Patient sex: F
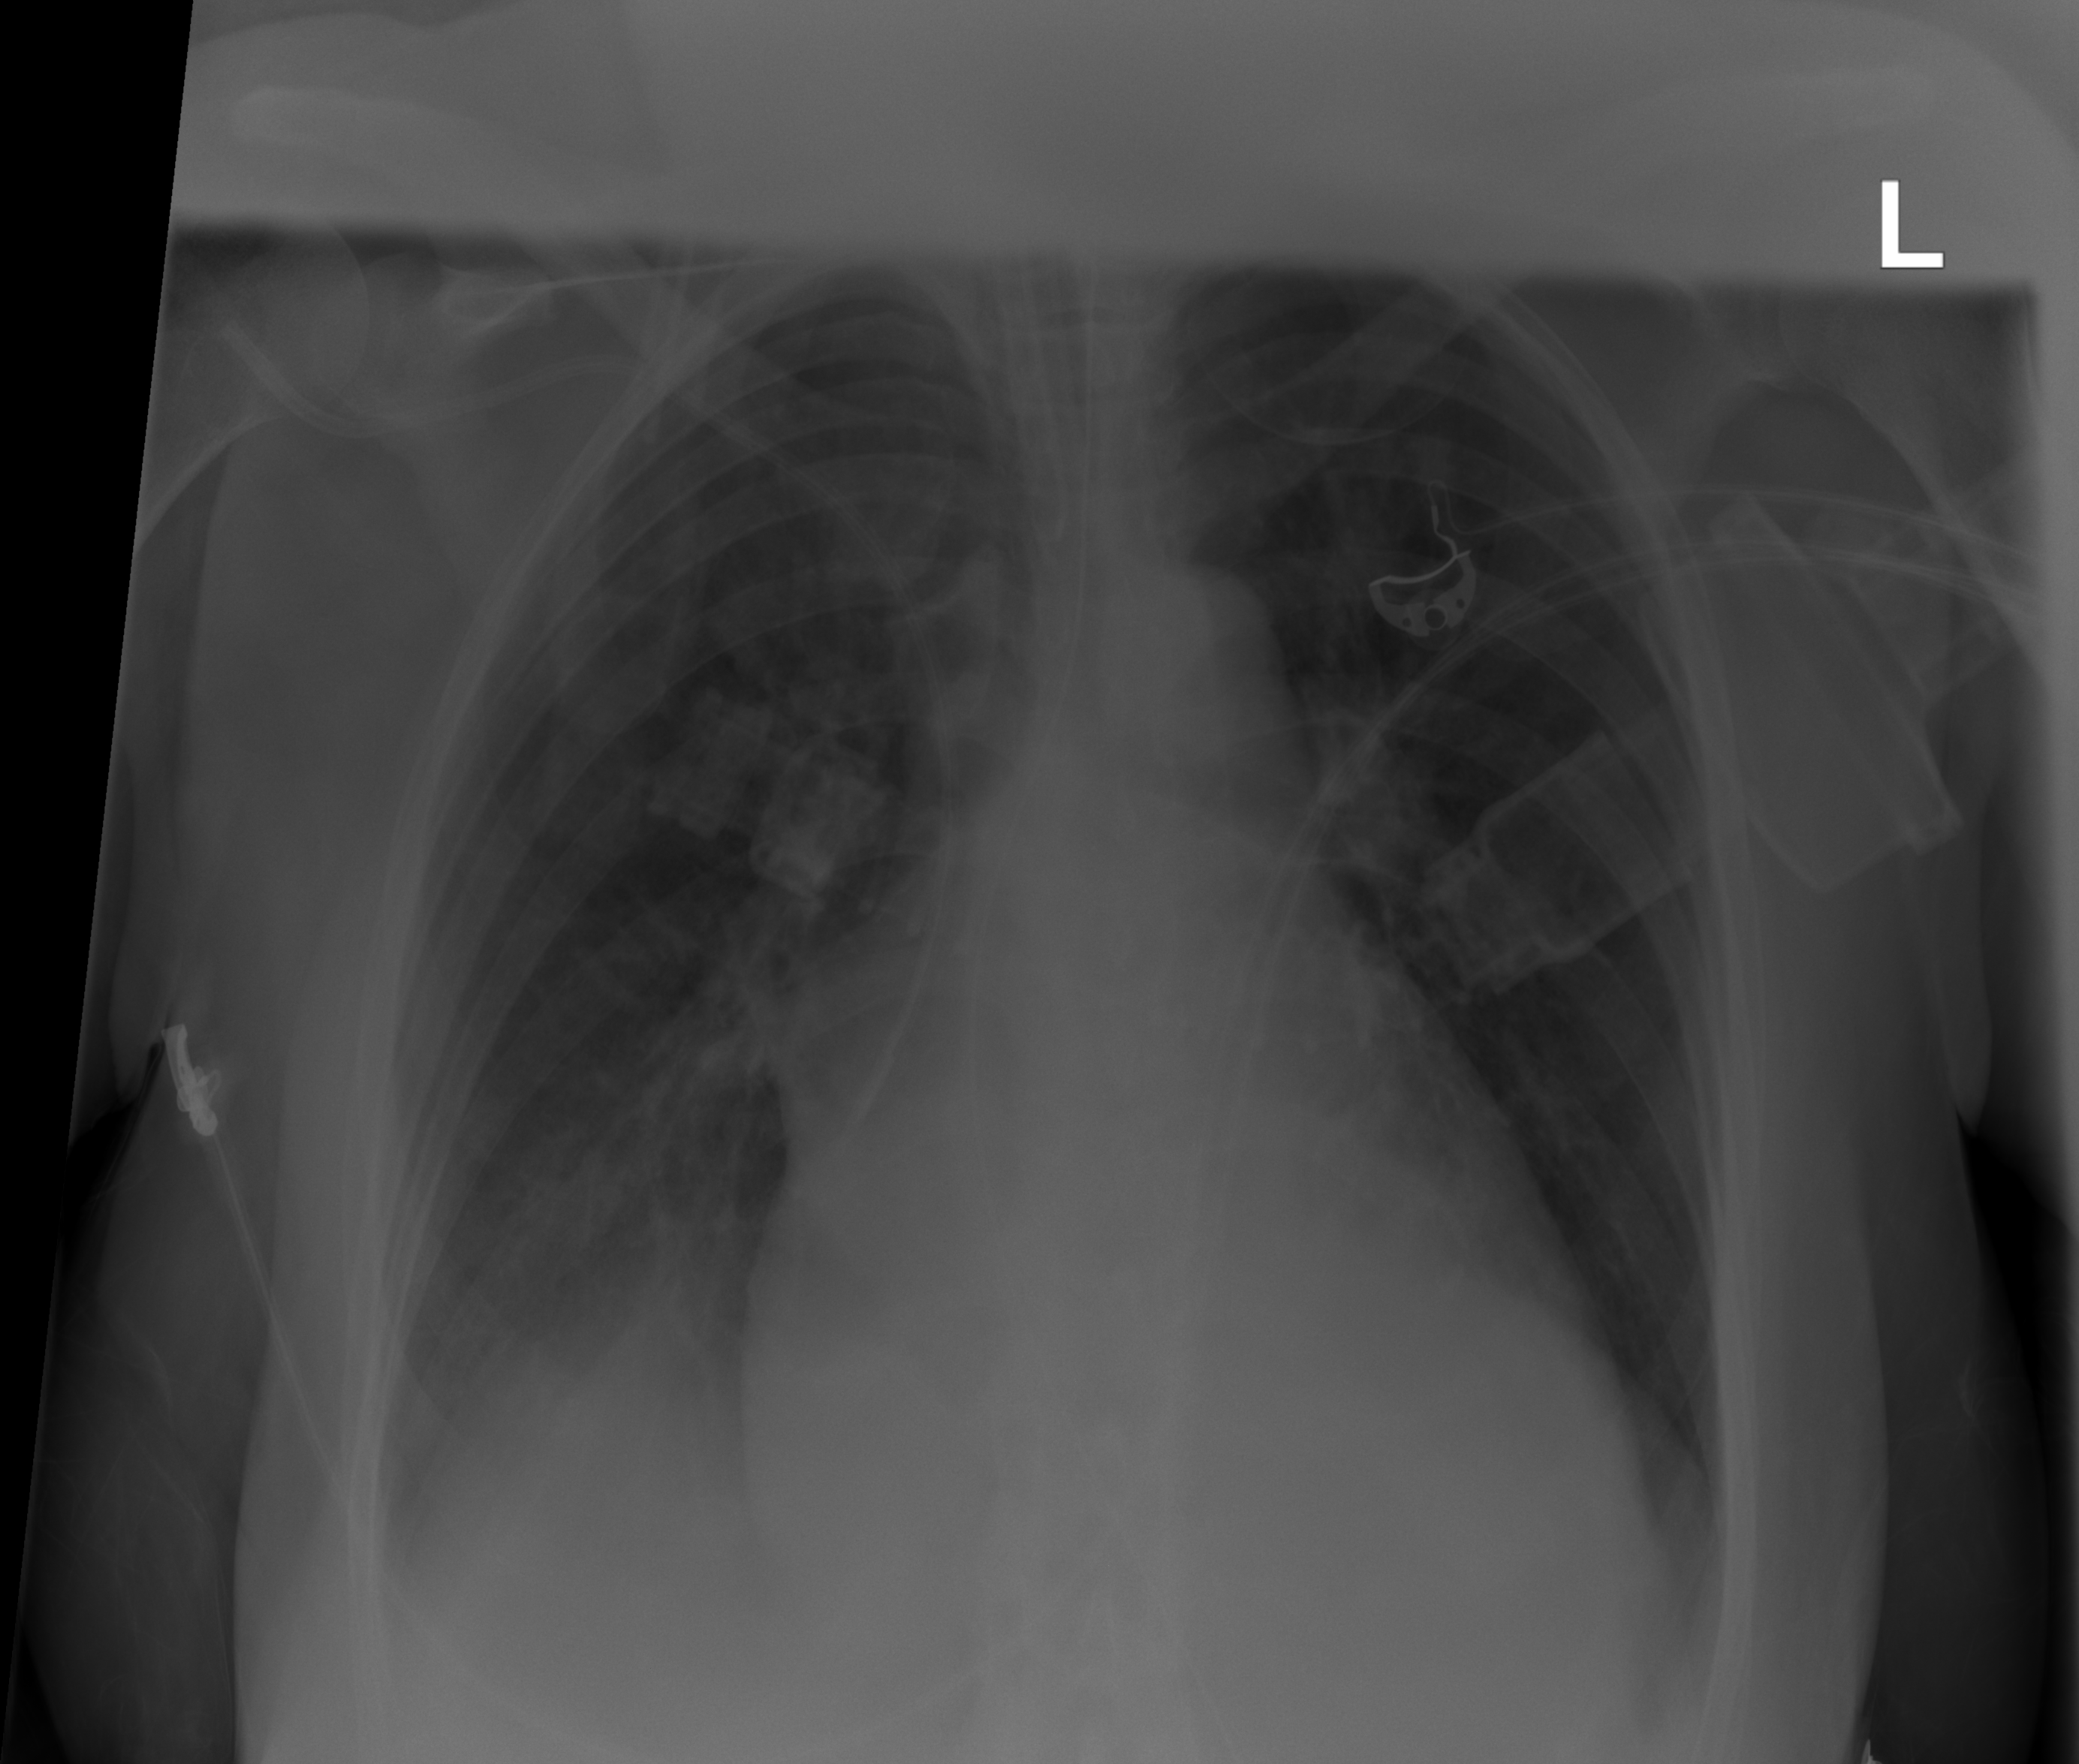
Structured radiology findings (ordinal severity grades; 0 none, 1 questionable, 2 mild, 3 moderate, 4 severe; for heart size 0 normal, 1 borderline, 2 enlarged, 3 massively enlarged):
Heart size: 2
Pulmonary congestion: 0
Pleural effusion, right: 1
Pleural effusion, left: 0
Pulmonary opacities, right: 1
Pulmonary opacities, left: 0
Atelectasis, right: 2
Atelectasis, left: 0